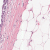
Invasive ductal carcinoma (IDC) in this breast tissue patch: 0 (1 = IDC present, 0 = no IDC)